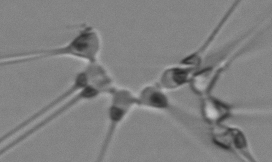
Label: Asterionellopsis_glacialis